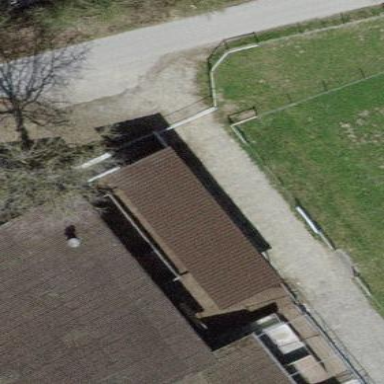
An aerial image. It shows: View of roof of building.